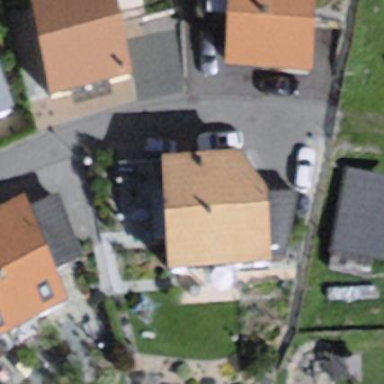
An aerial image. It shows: Gabled building with roof oriented along its structure.